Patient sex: M
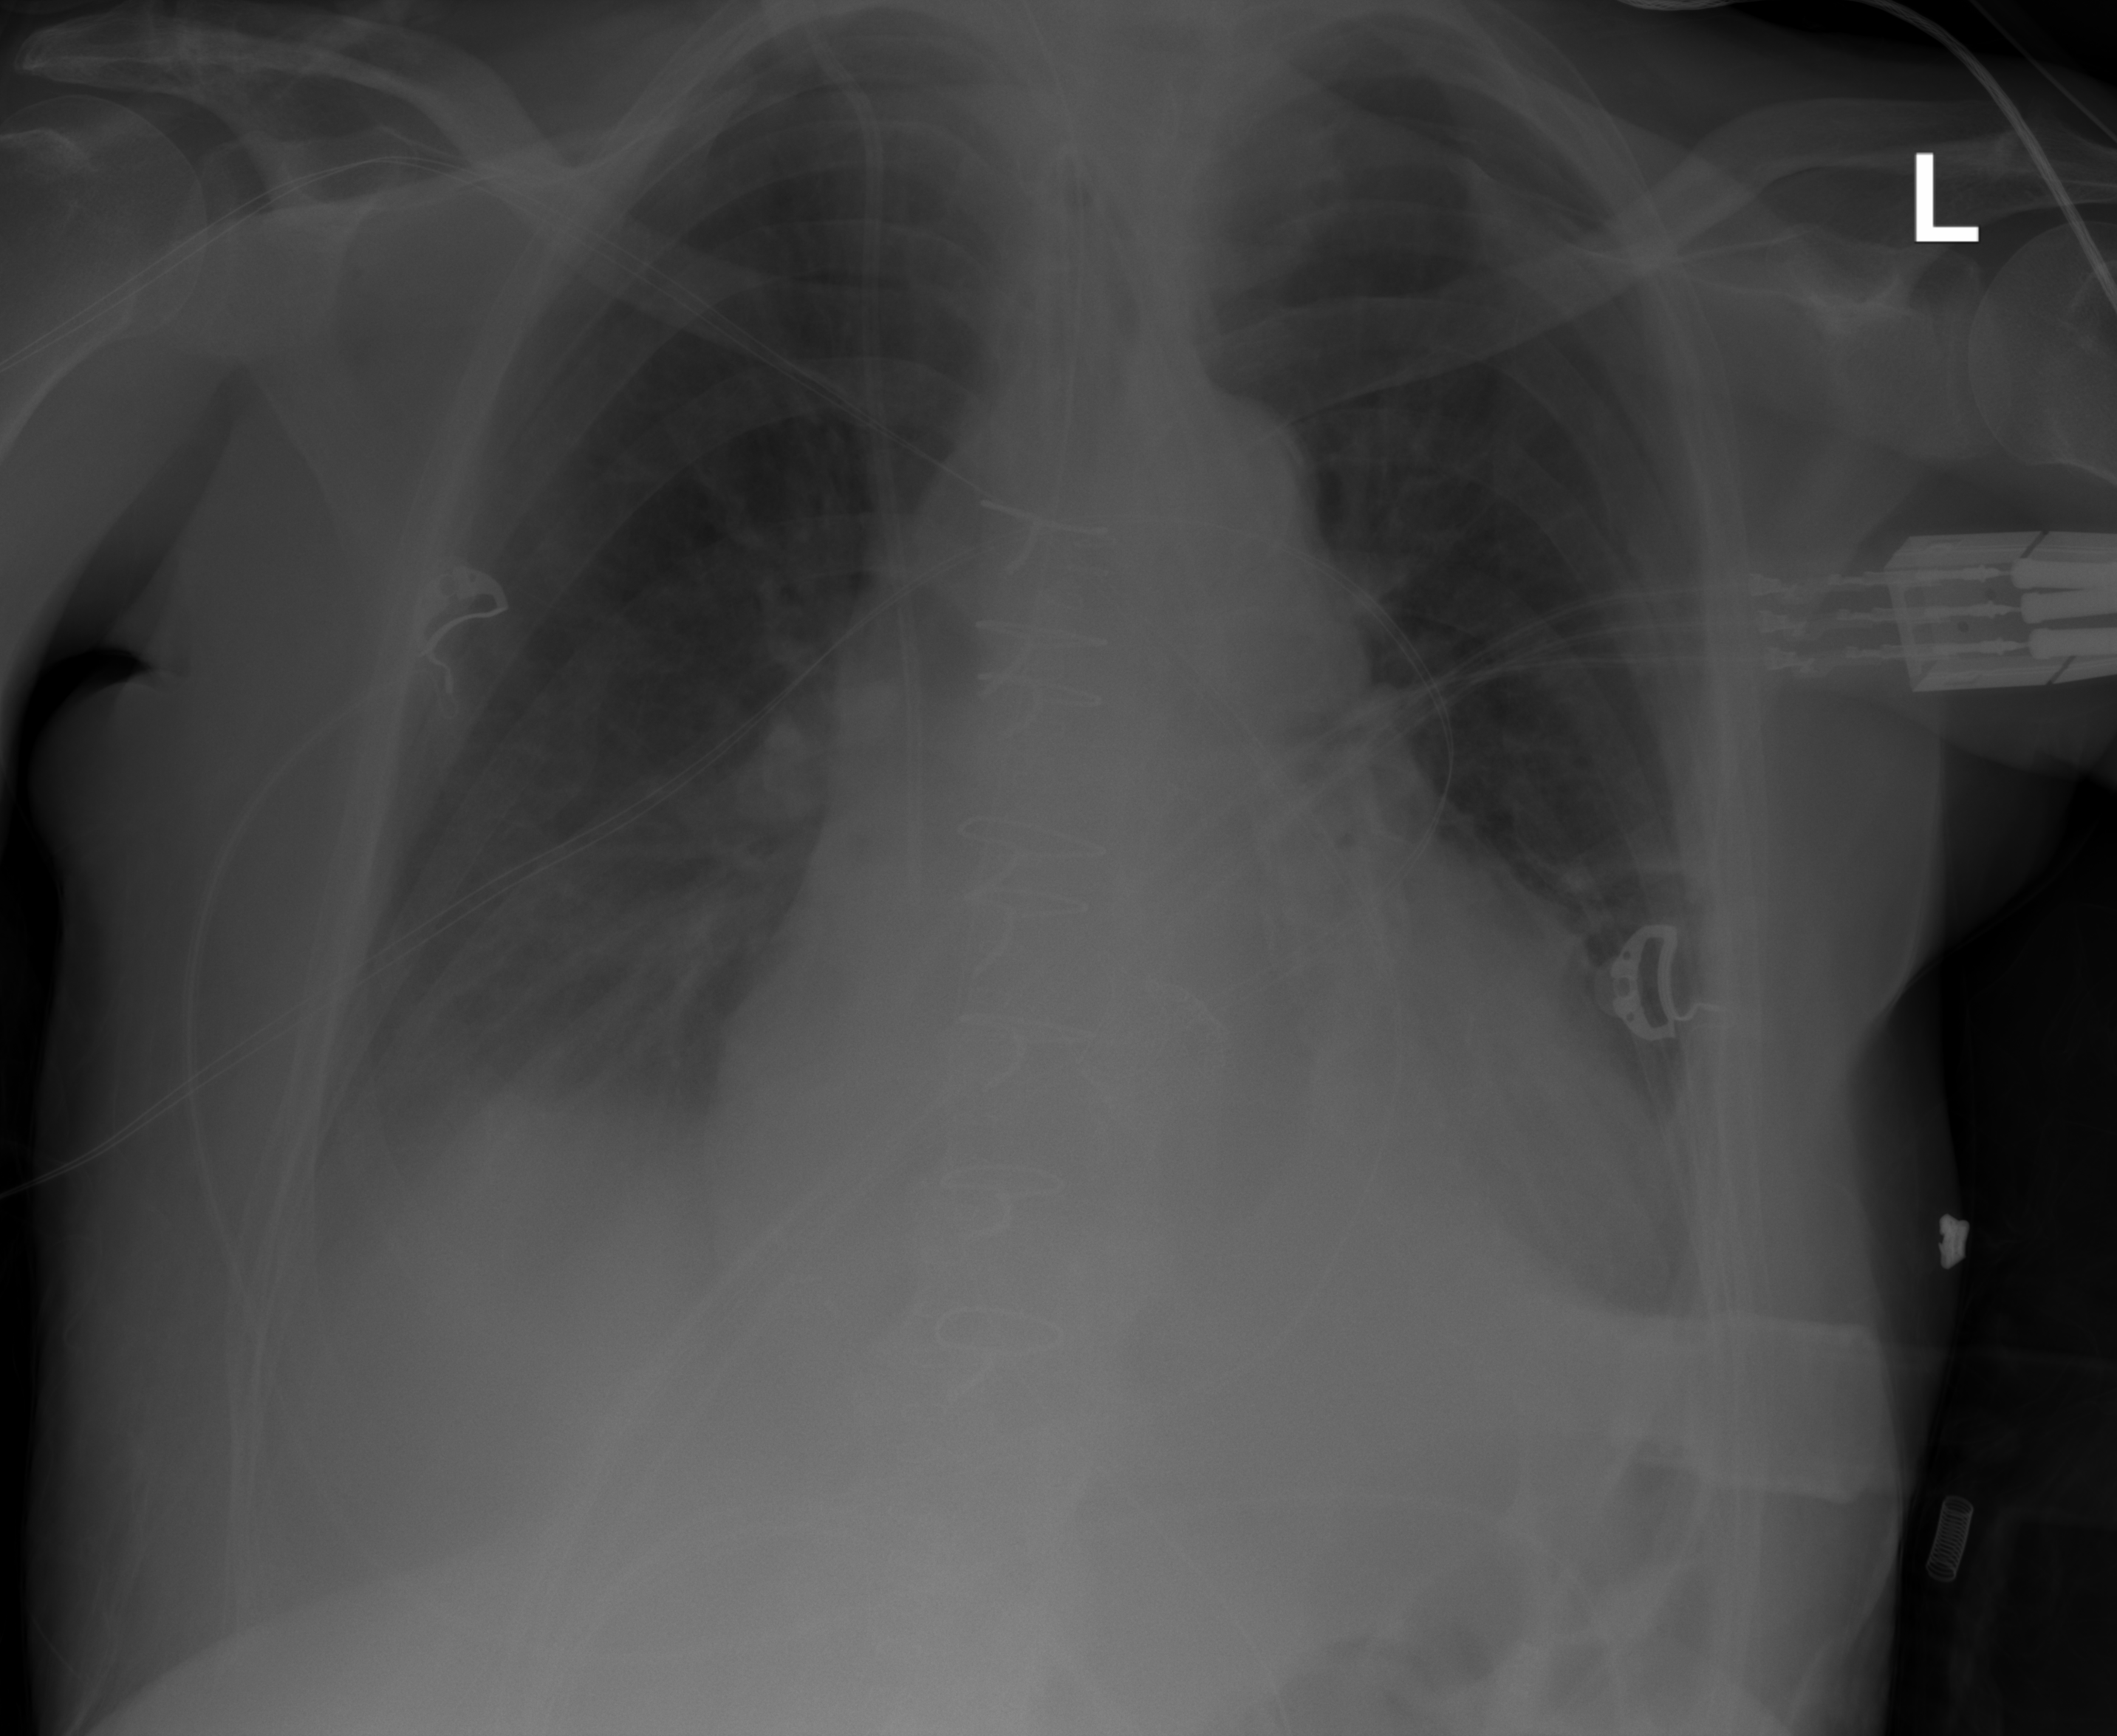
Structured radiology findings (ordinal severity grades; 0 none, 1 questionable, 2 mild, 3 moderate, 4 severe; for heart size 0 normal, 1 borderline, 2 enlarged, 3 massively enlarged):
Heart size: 3
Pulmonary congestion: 2
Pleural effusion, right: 2
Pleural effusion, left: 1
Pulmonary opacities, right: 0
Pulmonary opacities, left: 0
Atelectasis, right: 2
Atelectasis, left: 2